Interaction volume radius: 10 \u00c5
Interaction volume height: 50 \u00c5
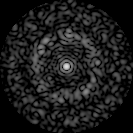
Disorder parameter: 0.8126